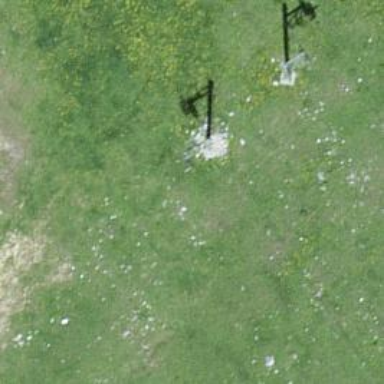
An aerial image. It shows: Pylon for aerialway.